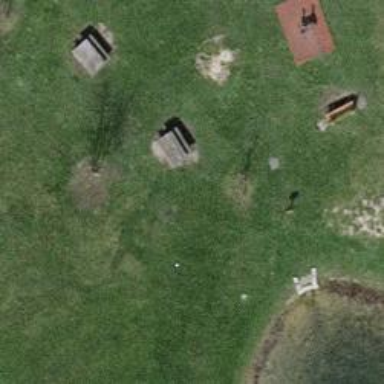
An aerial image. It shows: Picnic table located in leisure land area.